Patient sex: M
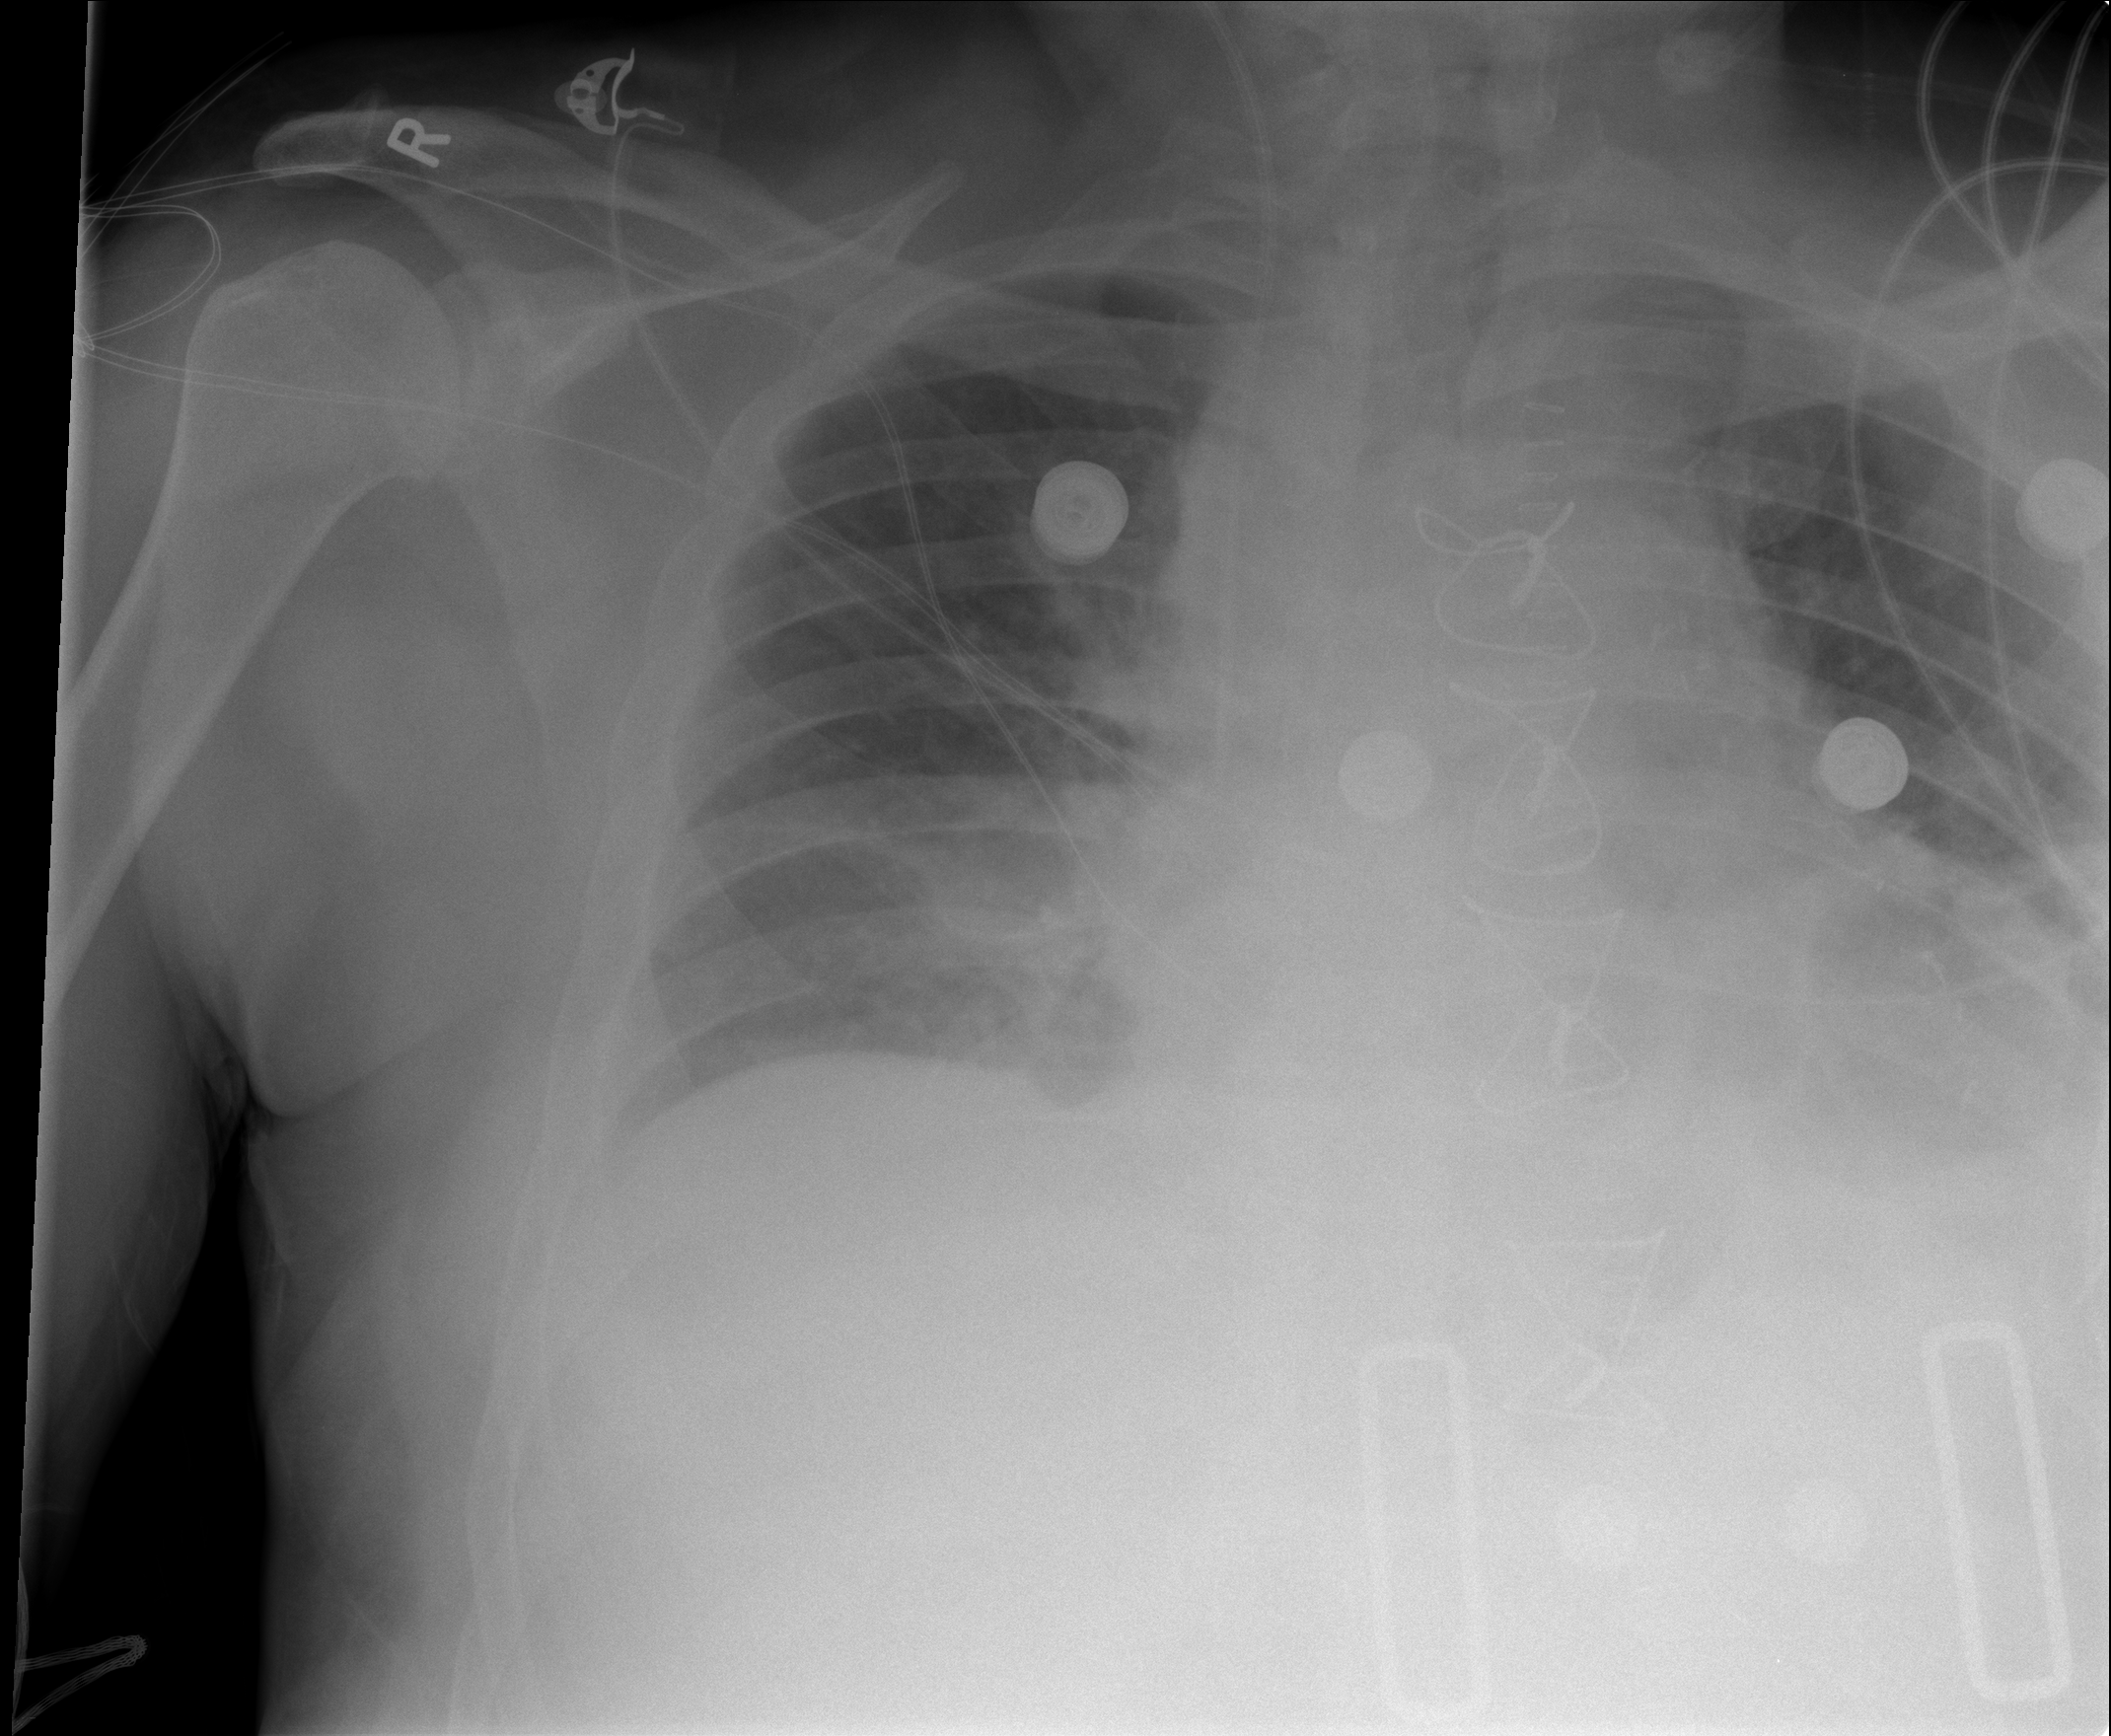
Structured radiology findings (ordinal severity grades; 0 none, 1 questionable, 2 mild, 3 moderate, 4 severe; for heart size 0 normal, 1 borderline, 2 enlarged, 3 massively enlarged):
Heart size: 0
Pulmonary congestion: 2
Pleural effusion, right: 0
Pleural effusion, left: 0
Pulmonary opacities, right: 0
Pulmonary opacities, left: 0
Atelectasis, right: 2
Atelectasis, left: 2